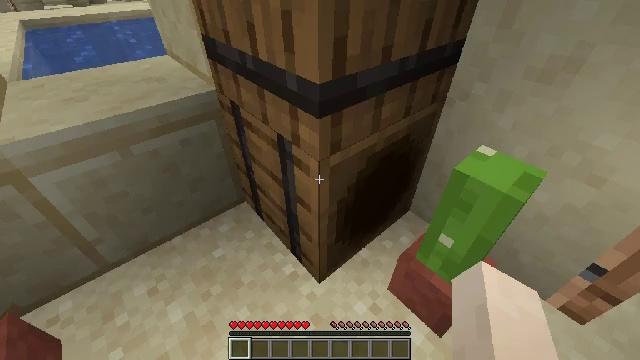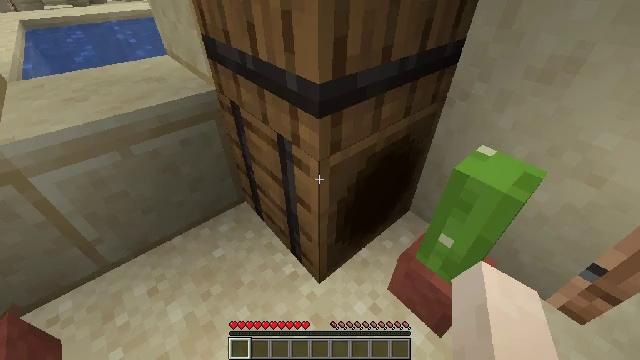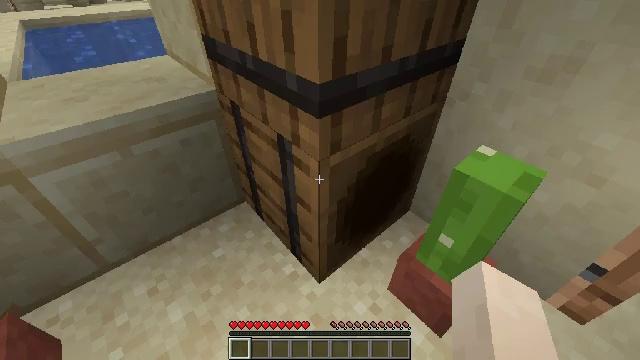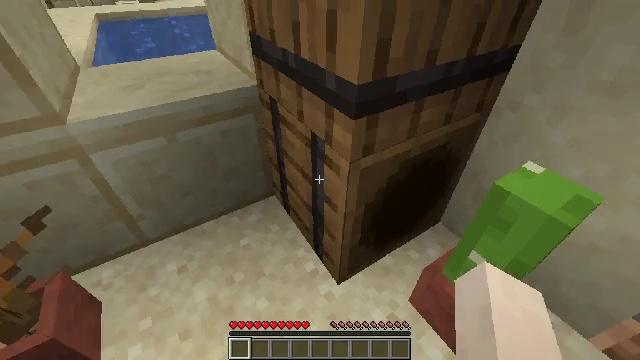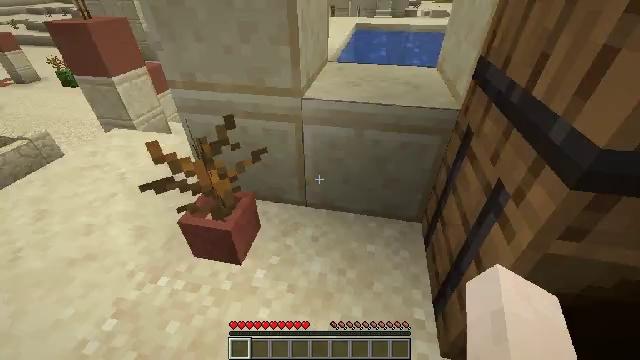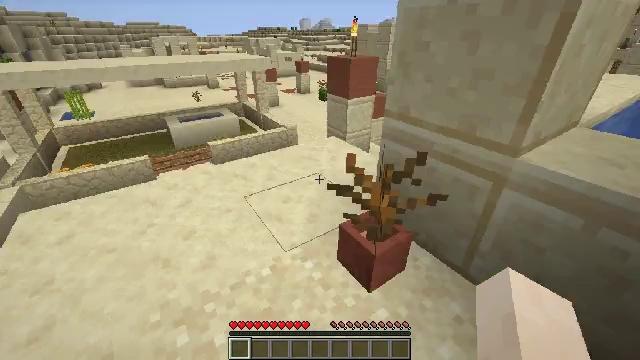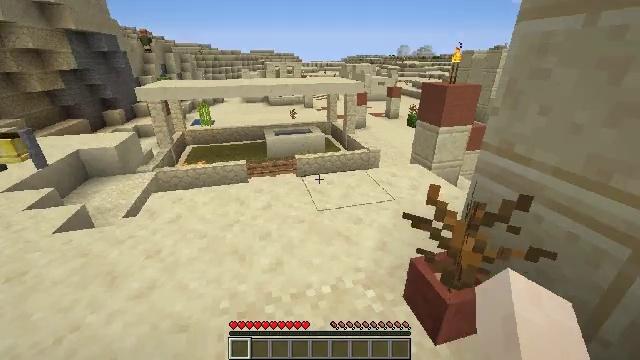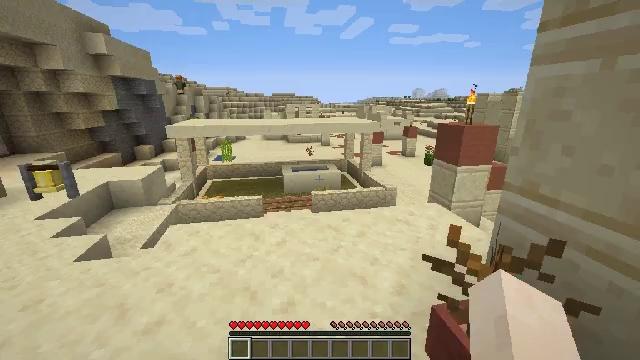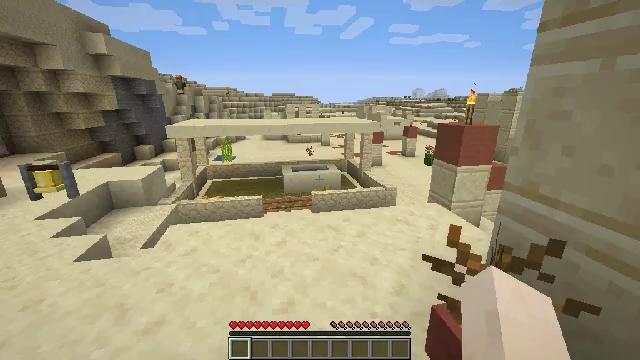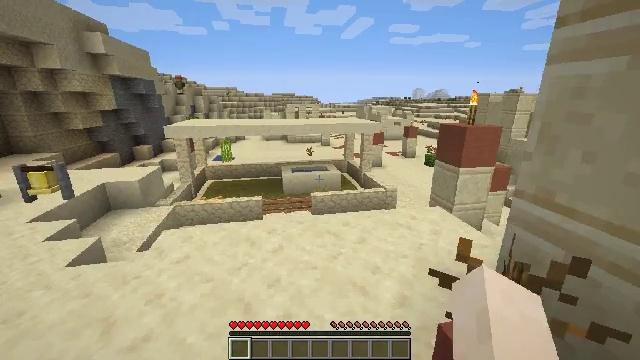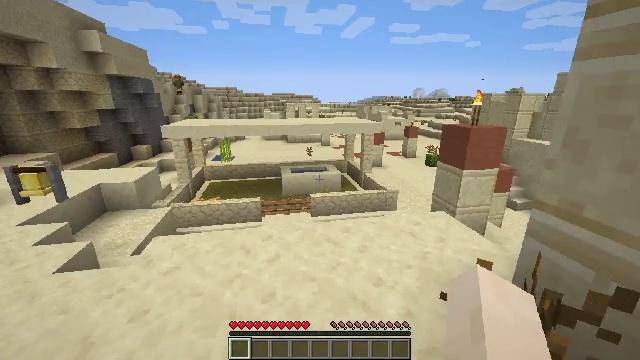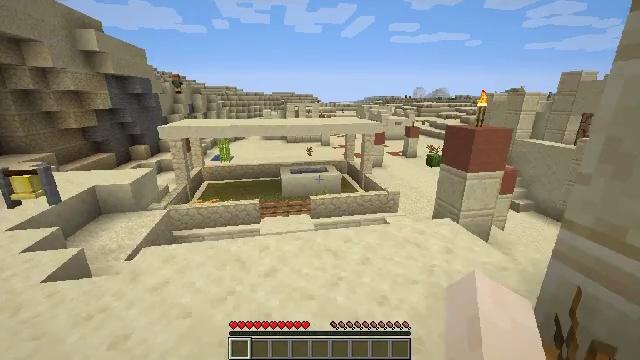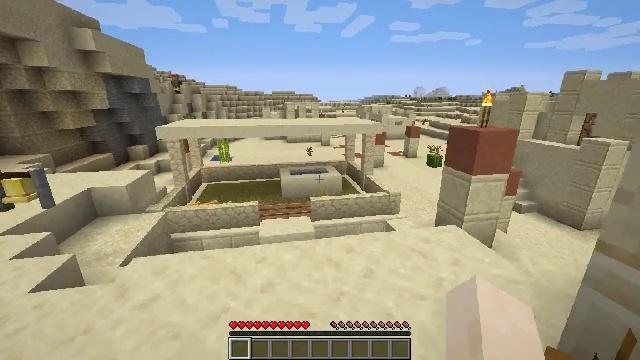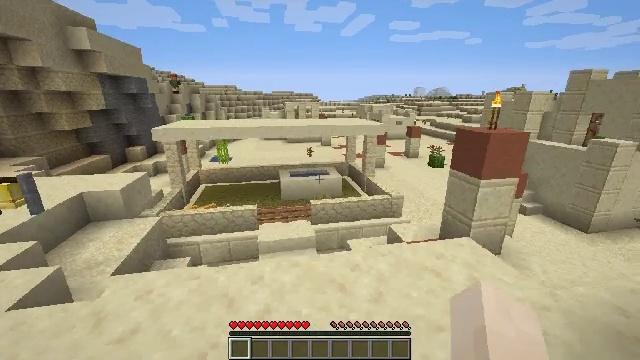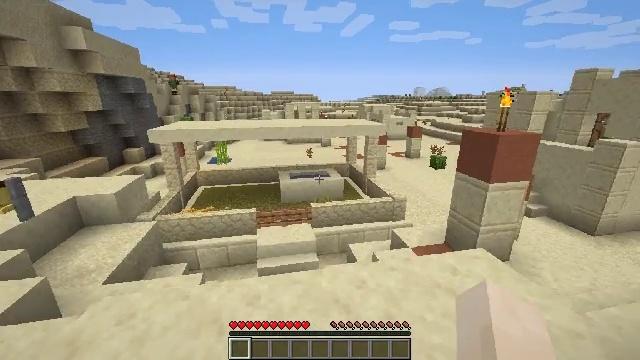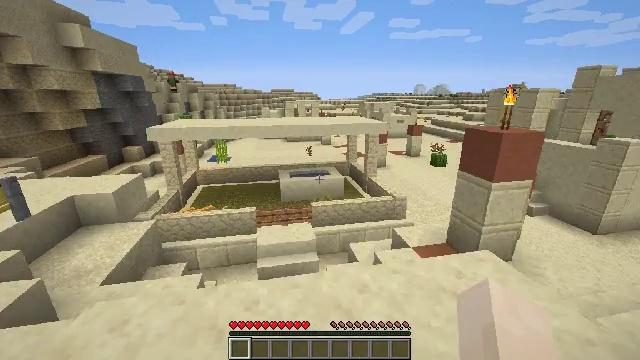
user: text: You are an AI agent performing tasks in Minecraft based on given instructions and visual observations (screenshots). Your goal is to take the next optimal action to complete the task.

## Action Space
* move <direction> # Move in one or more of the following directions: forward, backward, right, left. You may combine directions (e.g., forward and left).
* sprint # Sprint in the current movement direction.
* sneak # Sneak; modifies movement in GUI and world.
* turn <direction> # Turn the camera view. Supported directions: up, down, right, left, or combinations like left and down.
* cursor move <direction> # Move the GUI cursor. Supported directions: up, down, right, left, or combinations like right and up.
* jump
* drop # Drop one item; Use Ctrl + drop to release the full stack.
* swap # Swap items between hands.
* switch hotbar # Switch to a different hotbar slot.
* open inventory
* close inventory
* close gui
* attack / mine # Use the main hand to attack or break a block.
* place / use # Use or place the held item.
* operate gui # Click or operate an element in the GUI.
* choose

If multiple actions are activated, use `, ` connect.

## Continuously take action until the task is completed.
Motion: motion action
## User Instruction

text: Mine a chest to move it.
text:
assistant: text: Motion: close gui
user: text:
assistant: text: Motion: no_op
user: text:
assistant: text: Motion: turn left
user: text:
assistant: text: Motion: turn left and up
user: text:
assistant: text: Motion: turn left and up
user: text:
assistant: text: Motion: turn left and up
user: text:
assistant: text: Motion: turn left and up
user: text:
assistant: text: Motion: move forward
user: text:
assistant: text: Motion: move forward
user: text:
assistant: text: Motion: move forward
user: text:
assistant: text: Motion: move forward
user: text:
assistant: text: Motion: move forward
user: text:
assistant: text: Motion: move forward
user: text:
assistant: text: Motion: move forward
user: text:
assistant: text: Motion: move forward
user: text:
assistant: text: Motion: move forward
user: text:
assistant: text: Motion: move forward
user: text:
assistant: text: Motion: move forward
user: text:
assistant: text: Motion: move forward
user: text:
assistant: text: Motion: move forward, turn left and down
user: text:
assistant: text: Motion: move forward, turn left and down
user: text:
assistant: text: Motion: move forward, turn left and down
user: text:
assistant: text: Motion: turn left and up
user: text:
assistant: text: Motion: turn left and up
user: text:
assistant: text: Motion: no_op
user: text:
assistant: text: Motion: no_op
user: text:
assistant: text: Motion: no_op
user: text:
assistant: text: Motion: no_op
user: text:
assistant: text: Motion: no_op
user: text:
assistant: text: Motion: no_op